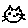
Label: cat